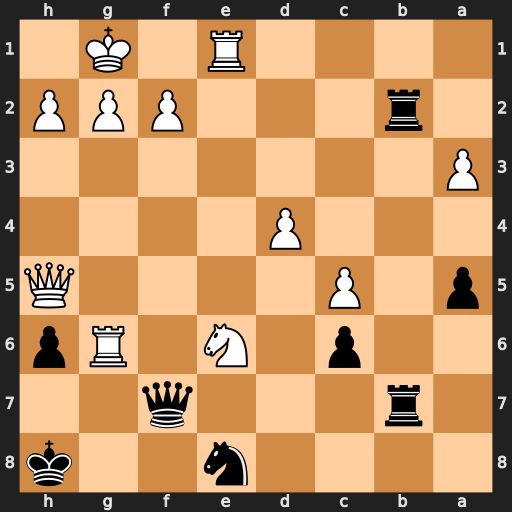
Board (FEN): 4n2k/1r3q2/2p1N1Rp/p1P4Q/3P4/P7/1r3PPP/4R1K1
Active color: b
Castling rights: -
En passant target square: -
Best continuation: Qxf2+ Kh1 Qxe1#